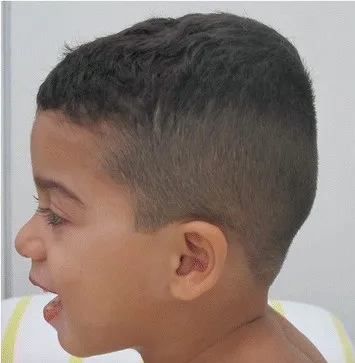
Lateral view of patient s face and body.
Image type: medical_photograph (oral_photograph)